Question: I am using mediaElement and IsFullWindow property is set to true.
I need to use some control buttons, but when is fullscreen mode active, my buttons (like play, pause, stop...) are hidden behind mediaElement.
Ok. I can use
> AreTransportControlsEnabled="True"
but I want my own controls.
Here is tutorial <URL>
but it does not use IsFullWindow property.
I want reach something like this: (custom transport controls in fullscreen mode)

(screenshot from nokia video trimmer)
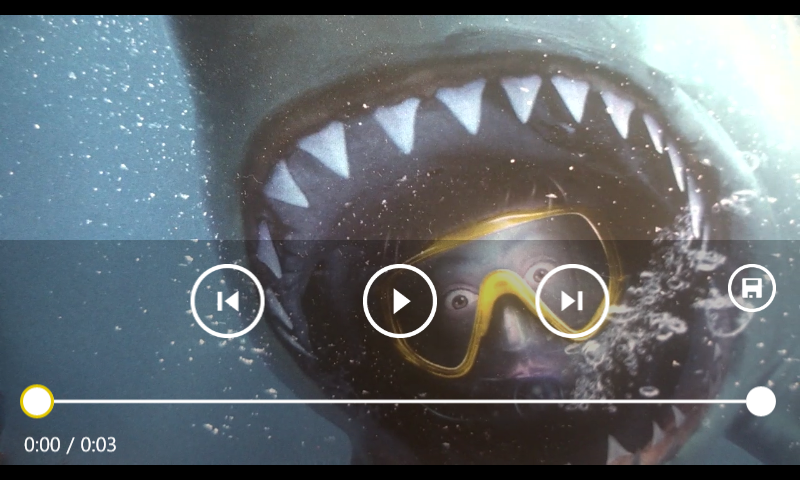
Answer: You'll have to lay out the page manually, which isn't that hard.
Starting with a landscape page, you can resize the 'MediaElement' so that it takes up all of the page.
You are then free to show your own controls above the 'MediaElement'.
However it looks like this will potentially have a battery/performance cost, as it means you won't be able to benefit from the "system level optimizations" that 'IsFullWindow' would give you.
You might be able to toggle between this manual full window and the optimized 'IsFullWindow' version, but I haven't tried to see what this looks like.